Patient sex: M
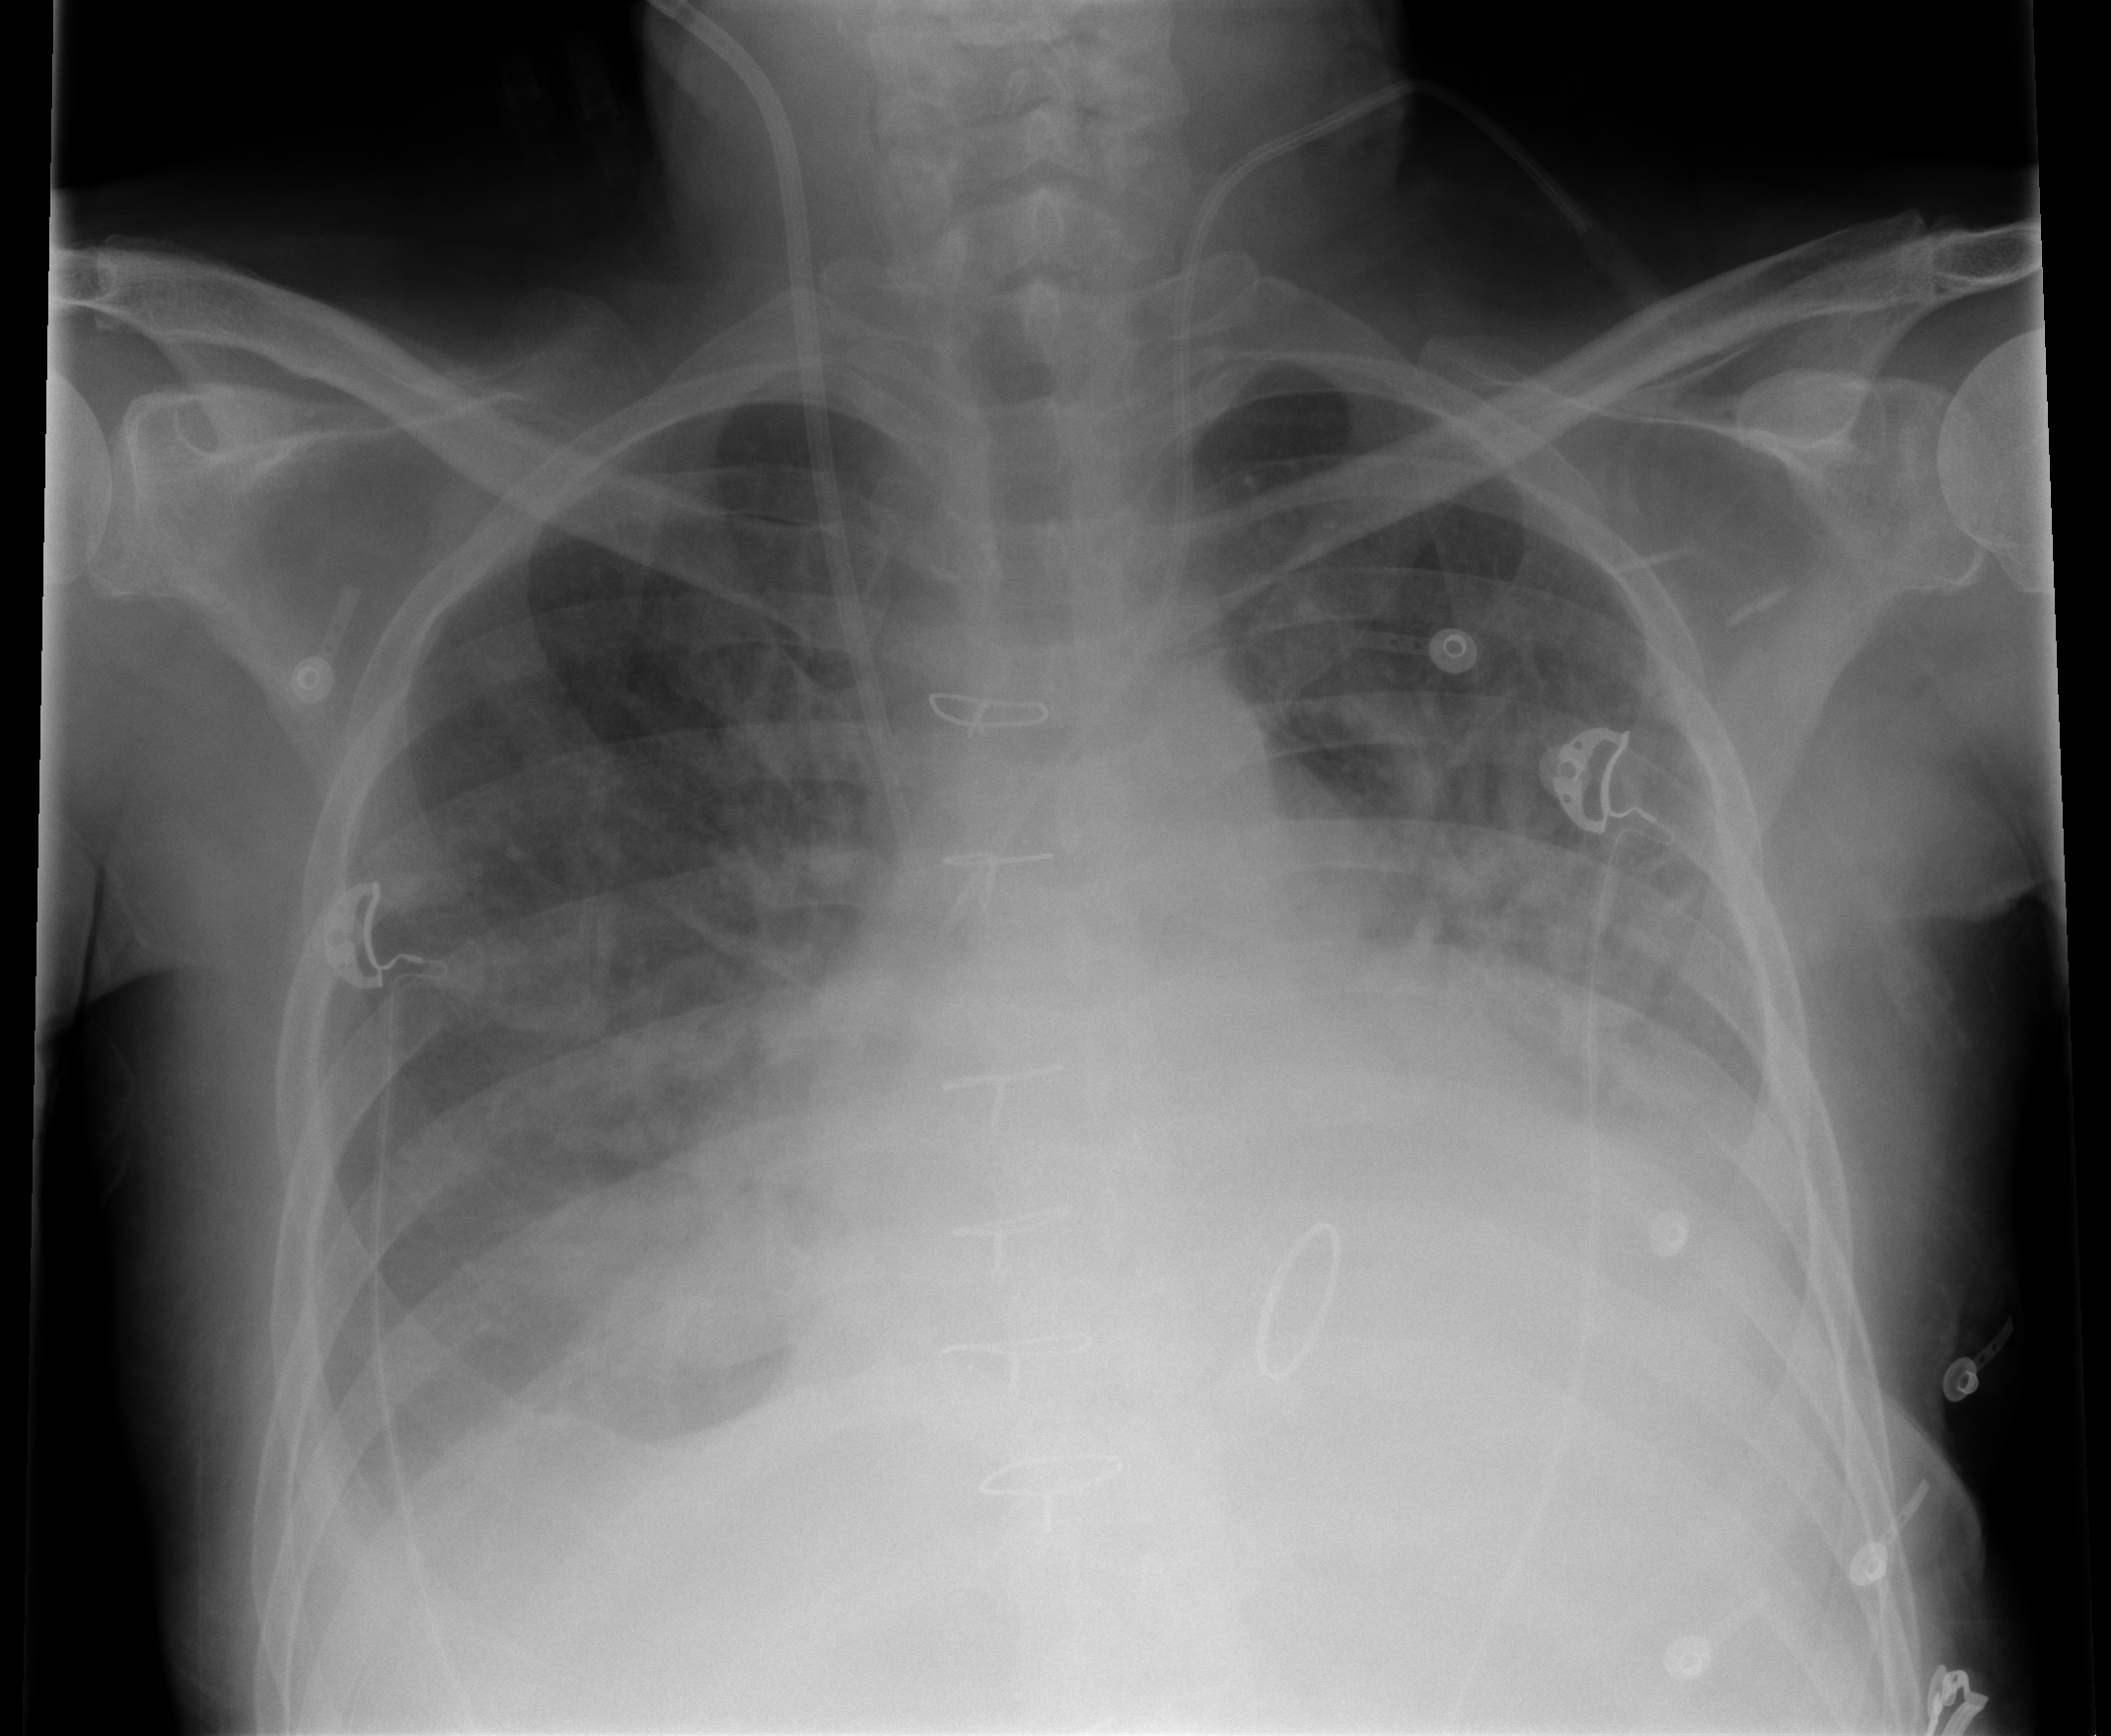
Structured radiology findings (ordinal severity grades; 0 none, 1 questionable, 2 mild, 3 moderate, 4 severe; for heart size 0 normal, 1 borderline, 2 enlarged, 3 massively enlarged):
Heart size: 2
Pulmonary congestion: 2
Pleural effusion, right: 2
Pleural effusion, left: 2
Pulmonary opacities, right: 2
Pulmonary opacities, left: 2
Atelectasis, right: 2
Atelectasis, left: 2